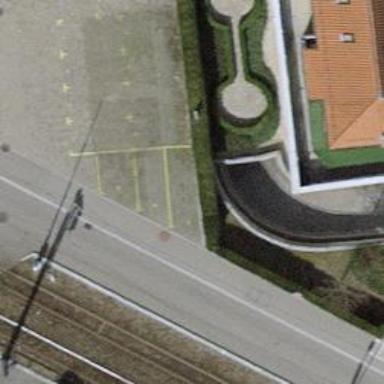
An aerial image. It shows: Parking entrance.